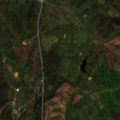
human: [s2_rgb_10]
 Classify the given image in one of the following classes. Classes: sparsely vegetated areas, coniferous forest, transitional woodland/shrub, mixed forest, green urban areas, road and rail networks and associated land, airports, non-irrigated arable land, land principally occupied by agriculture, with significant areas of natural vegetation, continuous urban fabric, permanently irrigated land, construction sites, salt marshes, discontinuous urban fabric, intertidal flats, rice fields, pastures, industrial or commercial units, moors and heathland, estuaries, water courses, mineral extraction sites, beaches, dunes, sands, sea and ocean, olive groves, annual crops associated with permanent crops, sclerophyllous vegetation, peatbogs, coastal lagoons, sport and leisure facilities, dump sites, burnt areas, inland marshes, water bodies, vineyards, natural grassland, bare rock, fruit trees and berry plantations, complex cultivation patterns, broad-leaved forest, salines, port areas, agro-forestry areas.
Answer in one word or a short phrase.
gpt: pastures, agro-forestry areas, broad-leaved forest